Aerial crown-view tile of a tropical tree (Barro Colorado Island, Panama), acquired 20240918:
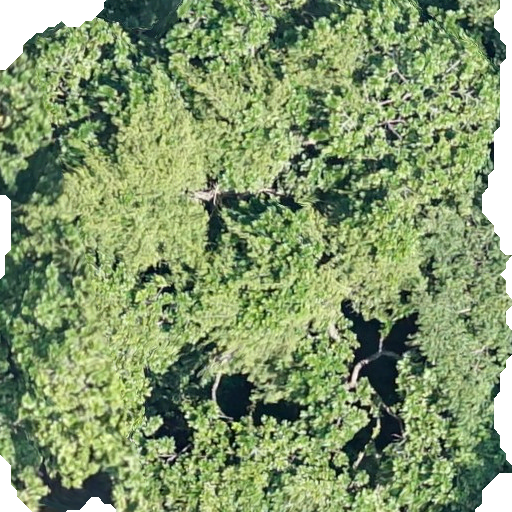
Species: Anacardium excelsum
GBIF accepted scientific name: Anacardium excelsum
Crown area: 459.239 m²